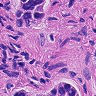
Metastatic tissue present: yes